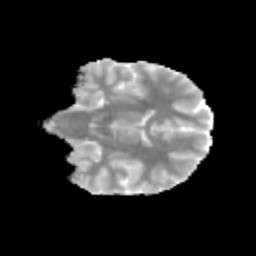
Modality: MD
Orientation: coronal
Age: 13
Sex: male
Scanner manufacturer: siemens
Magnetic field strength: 3 T
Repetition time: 3.8 s
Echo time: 0.07 s